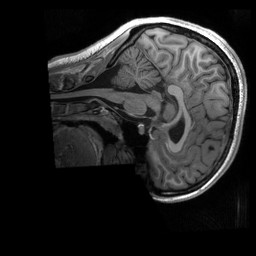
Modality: T1w
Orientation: sagittal
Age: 20
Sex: female
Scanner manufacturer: siemens
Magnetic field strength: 3 T
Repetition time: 2.3 s
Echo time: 0.00298 s